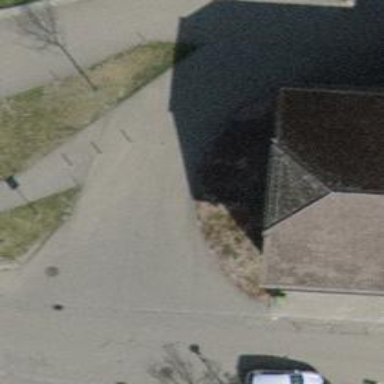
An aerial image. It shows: Bollard.